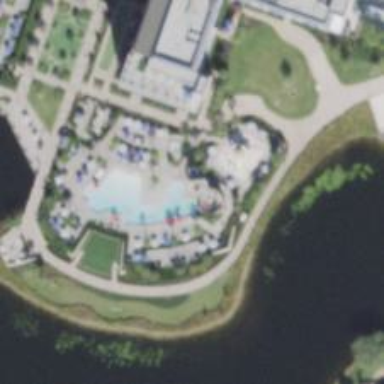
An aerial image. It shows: Water slide attraction.